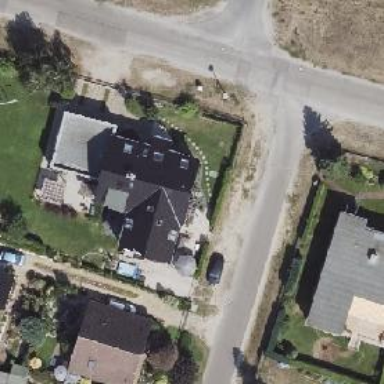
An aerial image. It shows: Gabled roofed house.